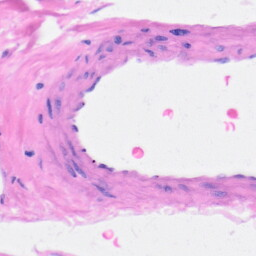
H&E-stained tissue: Heart